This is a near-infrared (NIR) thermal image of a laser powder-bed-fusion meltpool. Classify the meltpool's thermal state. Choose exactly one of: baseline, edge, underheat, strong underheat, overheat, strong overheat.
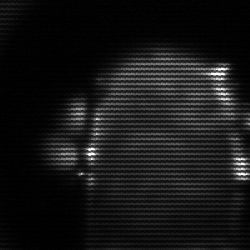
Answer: baseline